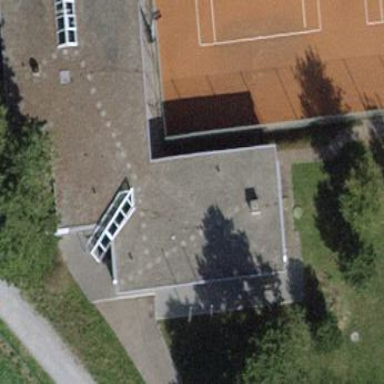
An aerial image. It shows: Sports centre with tennis facilities.